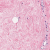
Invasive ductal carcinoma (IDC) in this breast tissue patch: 0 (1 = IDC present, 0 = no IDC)